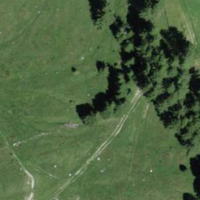
EUNIS habitat code: 24
Species observed at this site:
Ononis spinosa